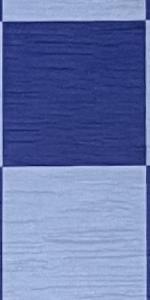
Label: Empty